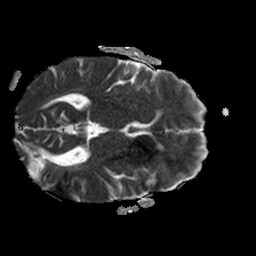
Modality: ADC
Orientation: axial
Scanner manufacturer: philips
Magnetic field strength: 1.5 T
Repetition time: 3.263 s
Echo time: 0.06922 s